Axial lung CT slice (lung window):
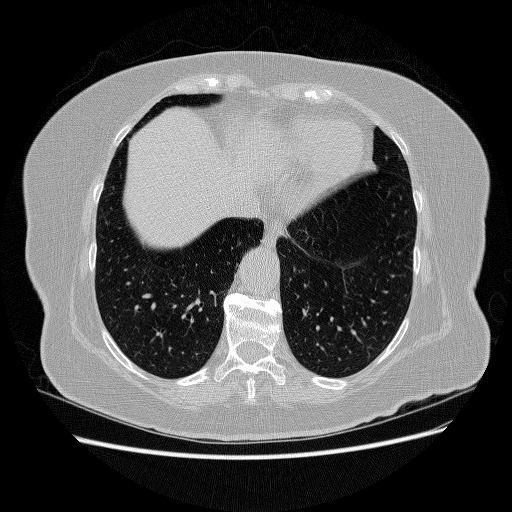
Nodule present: no